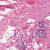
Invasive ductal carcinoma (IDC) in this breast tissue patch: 0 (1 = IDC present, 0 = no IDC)